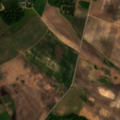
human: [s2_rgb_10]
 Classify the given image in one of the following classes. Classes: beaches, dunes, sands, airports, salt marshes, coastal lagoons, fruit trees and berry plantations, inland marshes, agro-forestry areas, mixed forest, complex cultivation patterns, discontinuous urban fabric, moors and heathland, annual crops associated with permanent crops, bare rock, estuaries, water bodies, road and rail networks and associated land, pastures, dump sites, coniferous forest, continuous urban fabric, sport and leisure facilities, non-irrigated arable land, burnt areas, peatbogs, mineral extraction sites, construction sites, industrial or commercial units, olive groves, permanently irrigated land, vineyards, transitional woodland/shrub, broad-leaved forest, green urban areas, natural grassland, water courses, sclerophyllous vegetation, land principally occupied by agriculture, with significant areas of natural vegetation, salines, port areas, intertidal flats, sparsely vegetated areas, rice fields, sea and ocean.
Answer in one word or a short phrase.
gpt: non-irrigated arable land, land principally occupied by agriculture, with significant areas of natural vegetation, transitional woodland/shrub